Question: I tried to design a very simple calculator to calculate the ratio based on invest amount. The error message is:
> thisRate is not defined at HTMLInputElement.oninput
Here is my code:
'''
<!-- <form oninput="amout.value = (principal.valueAsNumber * rate.valueAsNumber) /100 " style = "font-family: Arial, Helvetica, sans-serif;"></form> -->
<fieldset>
<legend>calculate</legend>
<label for="principal">amout to invest:$</label>
<input type="number" min="0" max="2000" id="principal" value="10000">
<p><label for="rate">interest rate</label></p>
<input id="rate" type="range" min="0" max="20" value="0" oninput="thisRate.value = rate.value">
<output name="thisRate" for="rate">0</output><span>%</span>
<p>
interest received<strong>$<output name="amount">0</output></strong>
</p>
</fieldset>
'''

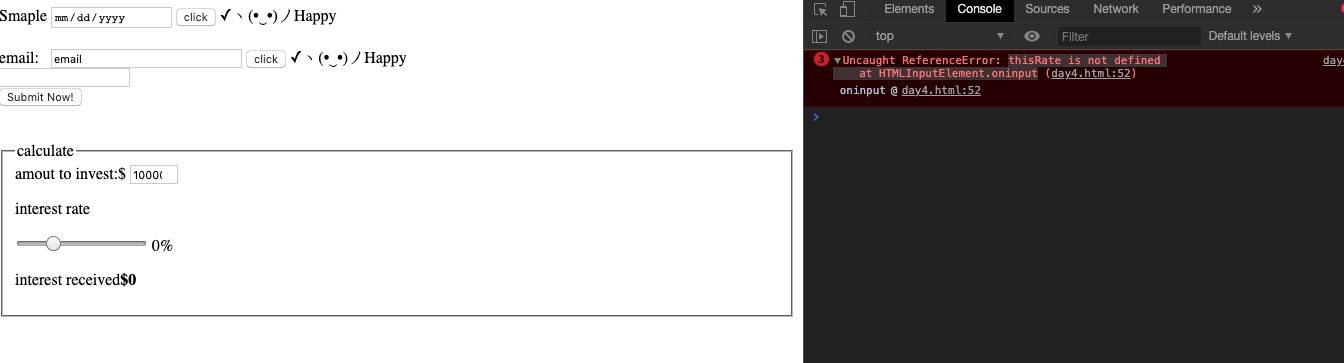
Answer: '''
var rate = document.getElementById("rate");
rate.oninput = ()=>{
let value = rate.value;
}
'''
'''
var rate = document.getElementById("rate");
rate.onchange = ()=>{
let value = rate.value;
}
'''